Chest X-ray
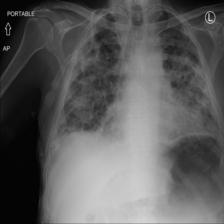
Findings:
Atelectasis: negative
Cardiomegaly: negative
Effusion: negative
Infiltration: negative
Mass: negative
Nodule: negative
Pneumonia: negative
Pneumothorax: negative
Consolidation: negative
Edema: negative
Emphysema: negative
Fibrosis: negative
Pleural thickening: negative
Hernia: negative